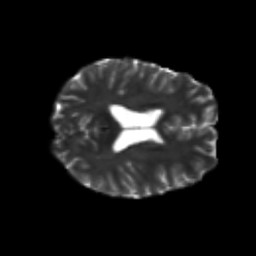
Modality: T2w
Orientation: axial
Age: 21
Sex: male
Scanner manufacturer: siemens
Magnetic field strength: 3 T
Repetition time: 3.5 s
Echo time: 0.125 s